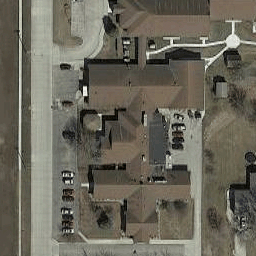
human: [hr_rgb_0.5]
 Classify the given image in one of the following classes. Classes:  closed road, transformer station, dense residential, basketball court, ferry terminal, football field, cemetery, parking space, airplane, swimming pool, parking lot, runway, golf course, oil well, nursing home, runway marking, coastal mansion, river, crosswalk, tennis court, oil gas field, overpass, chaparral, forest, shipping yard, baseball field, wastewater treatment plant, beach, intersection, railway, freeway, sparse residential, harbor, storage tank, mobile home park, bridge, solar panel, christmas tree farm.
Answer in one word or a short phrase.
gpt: nursing home